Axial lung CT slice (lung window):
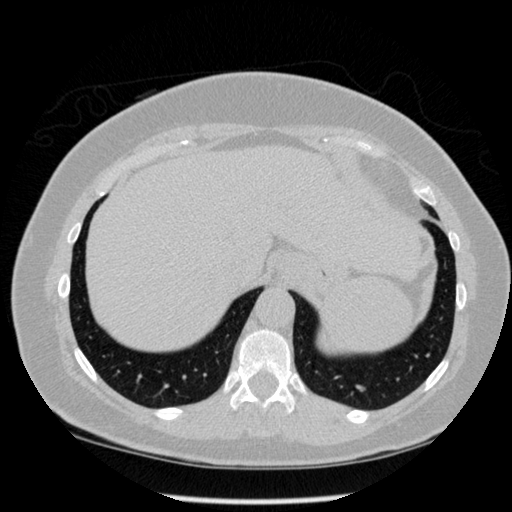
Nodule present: no